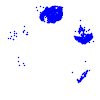
Particle: pion